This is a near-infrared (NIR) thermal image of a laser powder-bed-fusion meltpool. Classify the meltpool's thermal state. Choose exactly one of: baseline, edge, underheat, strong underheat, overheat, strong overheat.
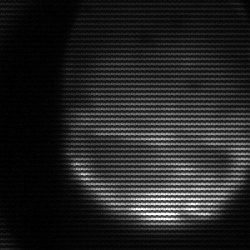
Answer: edge